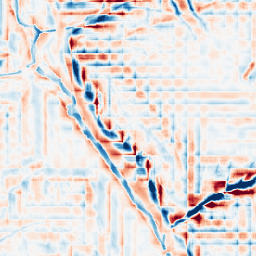
Category: wavelet
Decomposition family: wavelet_dwt
Decomposition parameters: wavelet: db2
level: 4
Upsampling method: fft_zeropad
Upsampling parameters: scale: 2
Upsampling scale: 2